Field crop: maize
Growth stage: 2
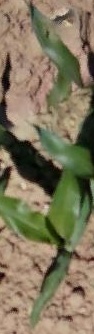
Species: maize